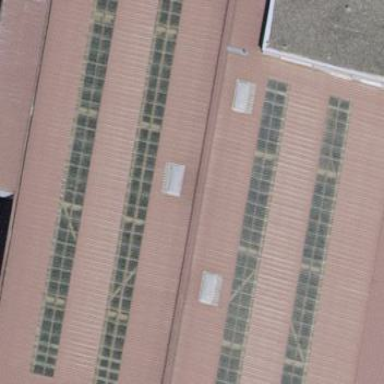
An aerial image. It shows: Industrial building.